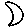
Label: moon